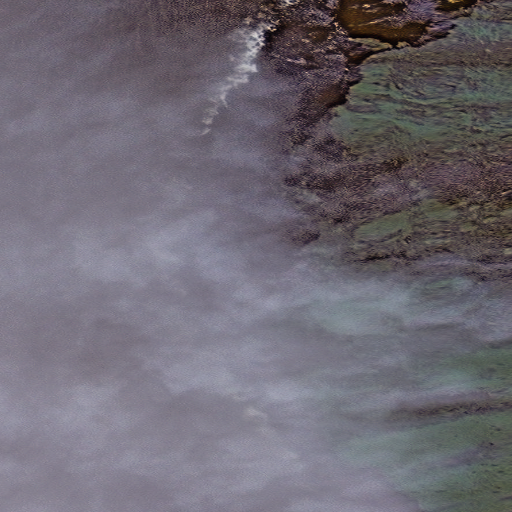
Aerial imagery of cape in Alaska named Cape Sajaka containing only unknown